Question: in php we can determine global maximum and global minimum of a array , but what we do for finding local minimum(minima) and local maximum (maxima) .

how we can get all this point with php
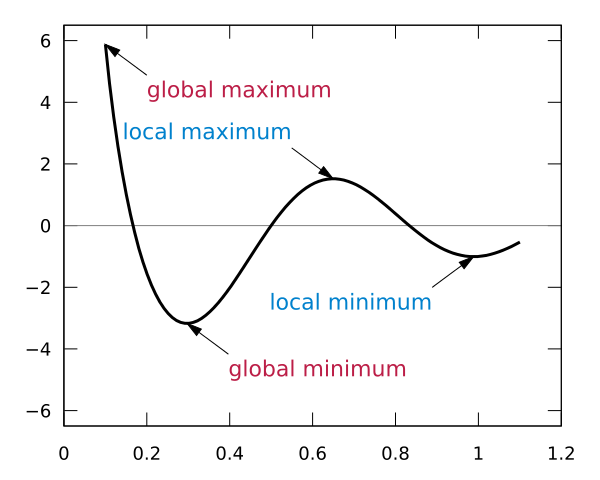
Answer: It's remarkably simple for tabulated data.
Track along the ordinate values, and compute successive differences. You have a stationary point if the difference changes sign.
It's more difficult if you're attempting to apply an interpolation rule that can introduce turning points between knots, such as a cubic spline.